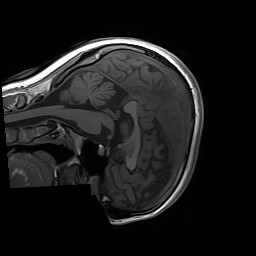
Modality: T1w
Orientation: sagittal
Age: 18
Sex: female